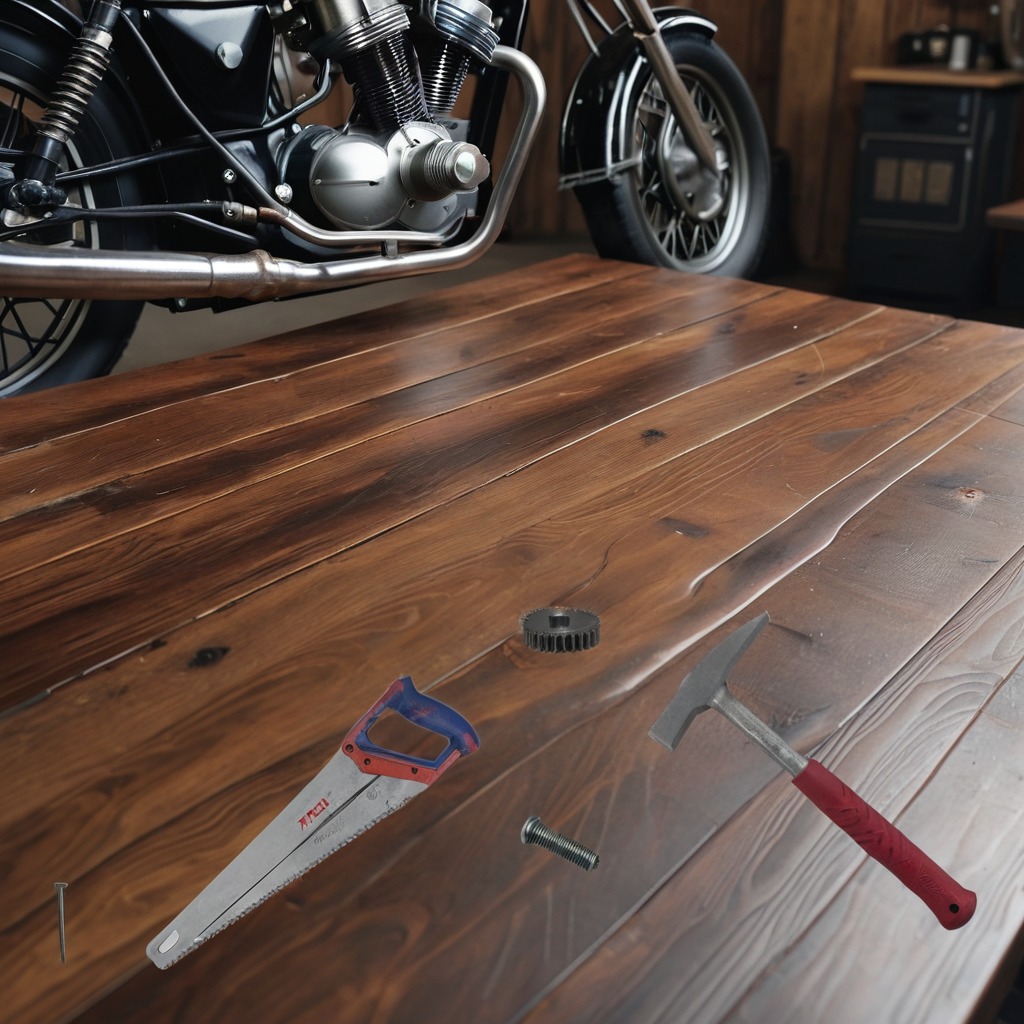
A steel gear with teeth, a hammer, an iron nail, a coiled metal spring, and a handheld metal saw are lying on the oil-spilled wooden table in a vintage motorcycle garage.